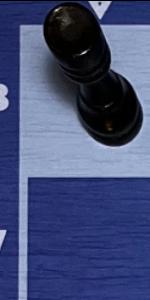
Label: Empty